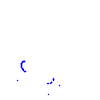
Particle: kaon